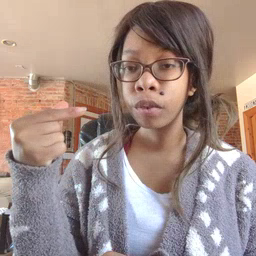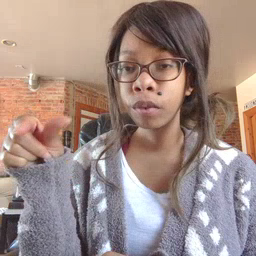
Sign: green